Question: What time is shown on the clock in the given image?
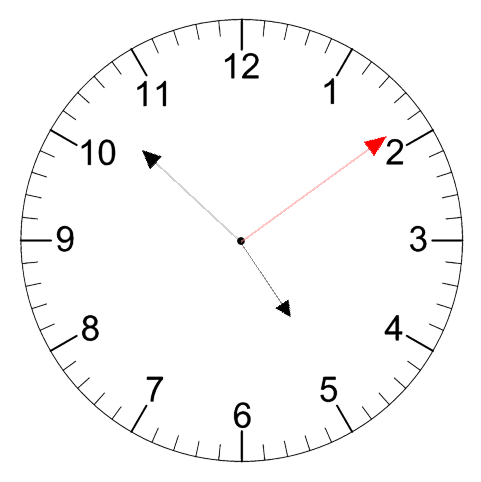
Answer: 04:52:09